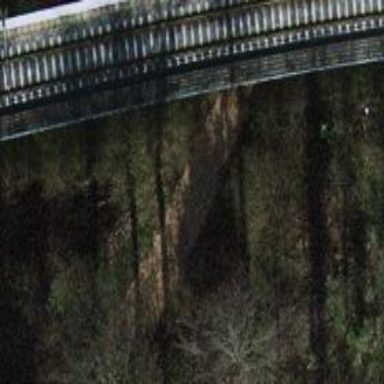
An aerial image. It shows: Path with woodchips surface.